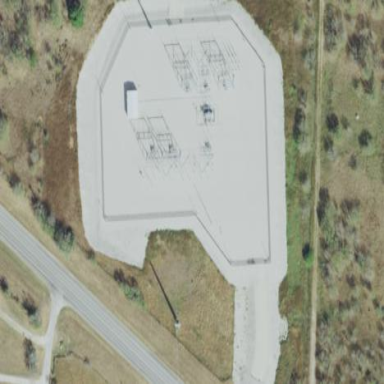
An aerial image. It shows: Outdoor power substation with fence surrounding it. The substation operates at the transmission level.